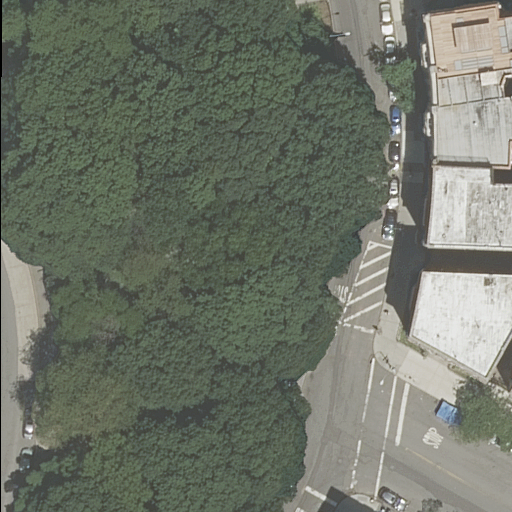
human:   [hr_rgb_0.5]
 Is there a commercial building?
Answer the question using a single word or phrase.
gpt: no

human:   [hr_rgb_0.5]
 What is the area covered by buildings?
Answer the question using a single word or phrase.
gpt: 583m2

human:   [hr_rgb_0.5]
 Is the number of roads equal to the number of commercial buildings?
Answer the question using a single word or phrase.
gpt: no

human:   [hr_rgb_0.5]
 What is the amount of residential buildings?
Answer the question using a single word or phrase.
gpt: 2

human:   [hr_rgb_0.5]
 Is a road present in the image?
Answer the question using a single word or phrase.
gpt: yes

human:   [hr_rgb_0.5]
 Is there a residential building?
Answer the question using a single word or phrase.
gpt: yes

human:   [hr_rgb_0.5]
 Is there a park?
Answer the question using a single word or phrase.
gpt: yes

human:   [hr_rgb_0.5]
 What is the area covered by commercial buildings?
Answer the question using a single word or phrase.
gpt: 0m2

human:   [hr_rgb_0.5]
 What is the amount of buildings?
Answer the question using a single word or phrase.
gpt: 2

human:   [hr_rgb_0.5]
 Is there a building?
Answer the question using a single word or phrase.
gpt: yes

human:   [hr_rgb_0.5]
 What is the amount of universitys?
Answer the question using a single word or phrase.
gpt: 1

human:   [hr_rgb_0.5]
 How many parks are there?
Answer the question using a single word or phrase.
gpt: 1

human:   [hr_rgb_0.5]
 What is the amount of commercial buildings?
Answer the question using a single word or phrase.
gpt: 0

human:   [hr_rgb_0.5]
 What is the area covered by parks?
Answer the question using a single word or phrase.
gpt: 2m2

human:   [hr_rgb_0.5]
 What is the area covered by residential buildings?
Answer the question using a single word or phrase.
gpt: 583m2

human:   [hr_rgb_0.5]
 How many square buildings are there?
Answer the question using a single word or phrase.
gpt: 0

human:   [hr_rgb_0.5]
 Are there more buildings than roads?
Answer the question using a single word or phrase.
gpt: no

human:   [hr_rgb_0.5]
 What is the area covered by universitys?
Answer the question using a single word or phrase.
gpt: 4703m2

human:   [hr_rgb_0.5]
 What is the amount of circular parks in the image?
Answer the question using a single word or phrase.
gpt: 0

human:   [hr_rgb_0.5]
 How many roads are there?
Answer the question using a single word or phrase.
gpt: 8

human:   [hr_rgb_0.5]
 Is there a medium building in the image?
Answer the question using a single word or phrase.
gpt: no

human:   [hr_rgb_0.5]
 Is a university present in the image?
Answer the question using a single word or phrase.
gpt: yes

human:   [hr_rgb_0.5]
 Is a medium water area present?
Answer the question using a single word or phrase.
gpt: no

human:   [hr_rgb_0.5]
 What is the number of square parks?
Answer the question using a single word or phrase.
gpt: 0

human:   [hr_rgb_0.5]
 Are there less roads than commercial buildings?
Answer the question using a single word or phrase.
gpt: no

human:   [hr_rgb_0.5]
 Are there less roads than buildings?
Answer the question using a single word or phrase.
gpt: no

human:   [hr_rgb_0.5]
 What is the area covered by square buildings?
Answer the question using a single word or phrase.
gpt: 0m2

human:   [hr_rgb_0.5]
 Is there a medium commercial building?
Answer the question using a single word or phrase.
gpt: no

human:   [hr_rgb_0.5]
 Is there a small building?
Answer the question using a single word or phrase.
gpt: yes

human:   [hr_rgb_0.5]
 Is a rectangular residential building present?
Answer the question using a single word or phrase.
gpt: yes

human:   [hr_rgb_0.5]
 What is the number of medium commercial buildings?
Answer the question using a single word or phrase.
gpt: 0

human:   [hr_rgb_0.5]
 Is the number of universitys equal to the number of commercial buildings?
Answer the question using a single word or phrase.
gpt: no

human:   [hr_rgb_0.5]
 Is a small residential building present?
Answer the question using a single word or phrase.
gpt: yes

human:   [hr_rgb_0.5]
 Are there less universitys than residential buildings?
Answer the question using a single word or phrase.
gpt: yes

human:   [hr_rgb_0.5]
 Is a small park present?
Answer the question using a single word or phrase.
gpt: yes

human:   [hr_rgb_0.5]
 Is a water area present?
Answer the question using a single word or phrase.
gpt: no

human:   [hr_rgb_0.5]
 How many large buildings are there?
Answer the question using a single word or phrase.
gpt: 1

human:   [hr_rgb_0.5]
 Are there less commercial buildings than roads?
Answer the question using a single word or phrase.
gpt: yes

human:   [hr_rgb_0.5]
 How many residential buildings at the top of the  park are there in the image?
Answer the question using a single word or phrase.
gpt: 2

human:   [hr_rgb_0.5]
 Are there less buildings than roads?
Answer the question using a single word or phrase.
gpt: yes

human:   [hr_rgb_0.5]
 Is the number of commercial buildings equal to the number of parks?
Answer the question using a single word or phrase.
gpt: no

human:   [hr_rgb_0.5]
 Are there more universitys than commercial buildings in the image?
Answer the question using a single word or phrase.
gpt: yes

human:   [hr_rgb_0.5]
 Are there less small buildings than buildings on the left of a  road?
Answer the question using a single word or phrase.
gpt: no

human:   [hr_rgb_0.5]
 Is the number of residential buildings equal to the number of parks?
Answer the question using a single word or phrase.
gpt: no

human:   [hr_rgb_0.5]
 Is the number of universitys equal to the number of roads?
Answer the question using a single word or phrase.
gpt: no

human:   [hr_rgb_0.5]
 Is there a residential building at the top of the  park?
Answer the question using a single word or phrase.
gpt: yes

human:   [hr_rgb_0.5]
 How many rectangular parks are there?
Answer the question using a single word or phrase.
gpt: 1

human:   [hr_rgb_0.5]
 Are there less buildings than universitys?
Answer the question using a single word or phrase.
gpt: no

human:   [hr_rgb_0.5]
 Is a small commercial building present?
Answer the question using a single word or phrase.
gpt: no

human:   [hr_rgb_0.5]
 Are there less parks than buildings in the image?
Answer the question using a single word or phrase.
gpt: yes

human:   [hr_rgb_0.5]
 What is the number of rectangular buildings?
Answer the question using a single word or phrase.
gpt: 1

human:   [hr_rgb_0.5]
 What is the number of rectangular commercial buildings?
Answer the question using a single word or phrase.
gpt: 0

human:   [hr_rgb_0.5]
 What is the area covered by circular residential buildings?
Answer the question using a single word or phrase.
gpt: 0m2

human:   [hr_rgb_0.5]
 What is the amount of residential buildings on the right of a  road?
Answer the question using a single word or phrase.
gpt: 2

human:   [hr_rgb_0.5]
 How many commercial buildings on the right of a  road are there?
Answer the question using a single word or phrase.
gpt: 0

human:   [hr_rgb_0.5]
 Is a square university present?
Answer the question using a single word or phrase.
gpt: no

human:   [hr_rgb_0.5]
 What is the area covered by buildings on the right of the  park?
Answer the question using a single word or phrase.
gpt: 583m2

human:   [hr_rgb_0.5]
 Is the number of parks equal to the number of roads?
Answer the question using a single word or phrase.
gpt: no

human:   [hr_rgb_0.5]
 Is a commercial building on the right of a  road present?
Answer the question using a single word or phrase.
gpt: no

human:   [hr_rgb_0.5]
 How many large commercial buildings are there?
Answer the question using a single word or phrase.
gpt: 0

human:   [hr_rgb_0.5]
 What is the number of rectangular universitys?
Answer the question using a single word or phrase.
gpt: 0

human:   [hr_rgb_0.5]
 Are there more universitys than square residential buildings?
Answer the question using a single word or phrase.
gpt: yes

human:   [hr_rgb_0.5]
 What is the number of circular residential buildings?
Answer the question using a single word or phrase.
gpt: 0

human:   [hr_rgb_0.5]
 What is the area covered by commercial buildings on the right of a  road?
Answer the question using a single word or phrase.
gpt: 0m2